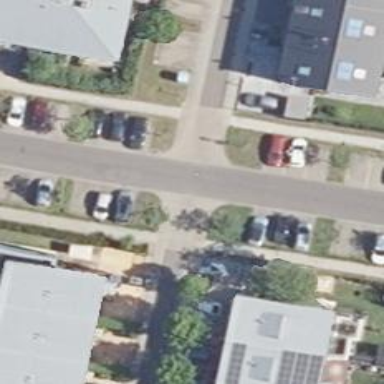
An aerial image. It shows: Sidewalk.